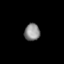
Tissue: lung
Cell type: Fibroblasts
Senescence score: 0.544
Nuclear area (px): 260
Mean DAPI intensity: 139.365